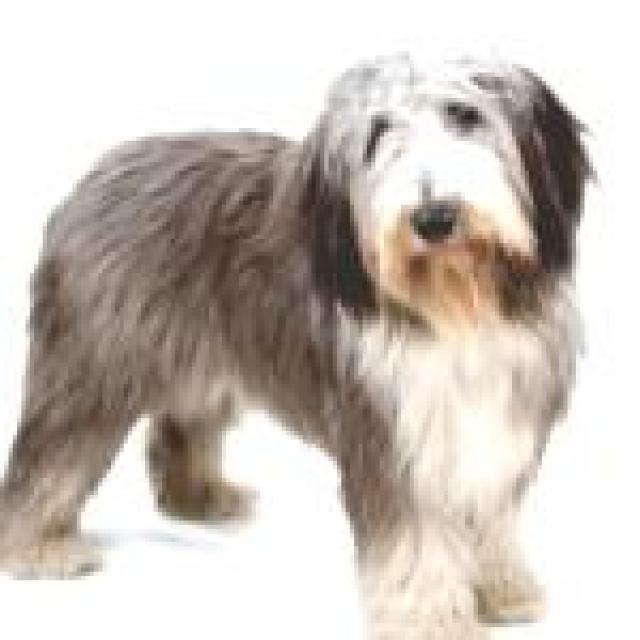
Healthy canine skin — no visible lesions, inflammation, or abnormalities. The skin and coat appear normal.